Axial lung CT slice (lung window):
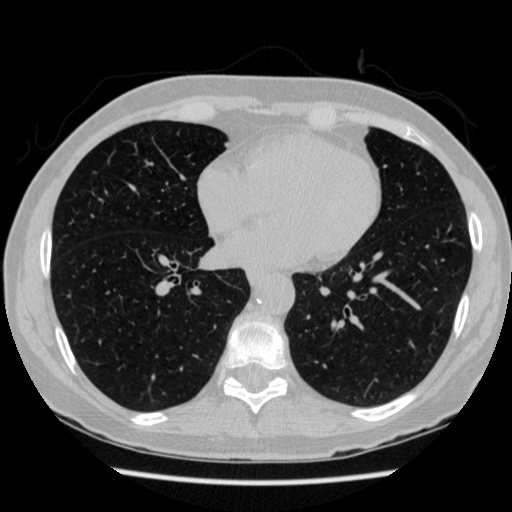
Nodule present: no